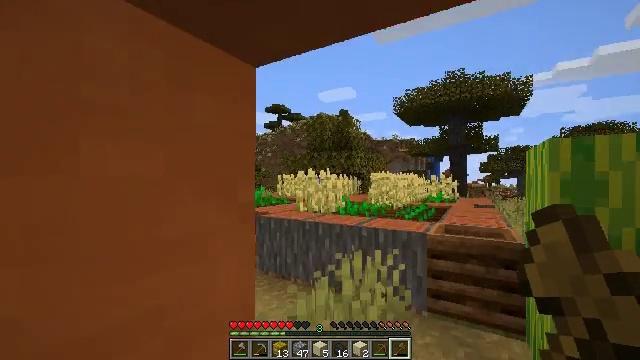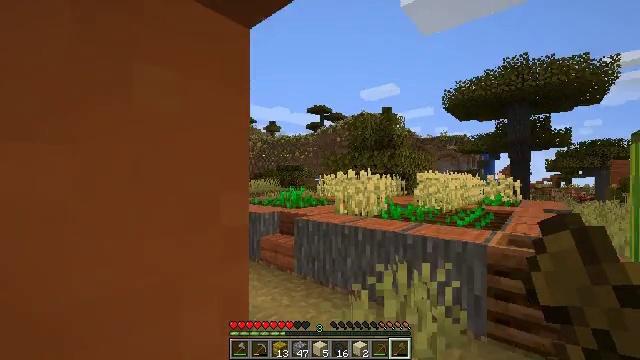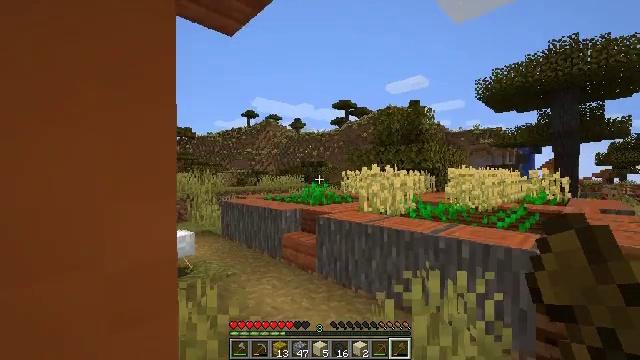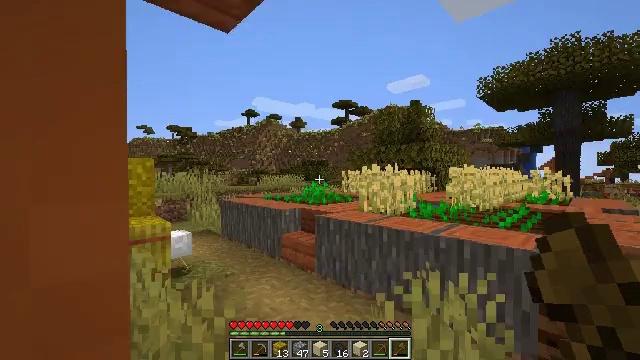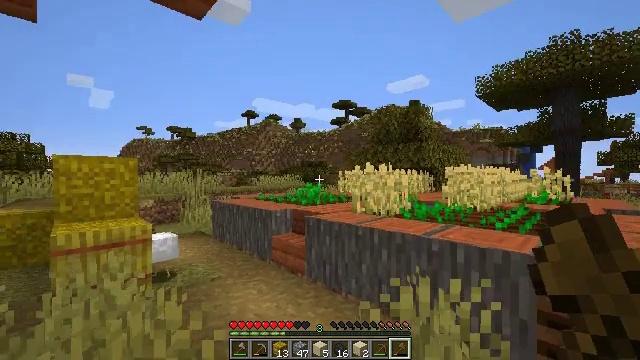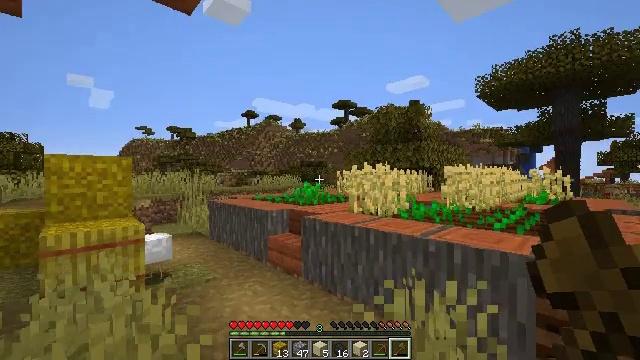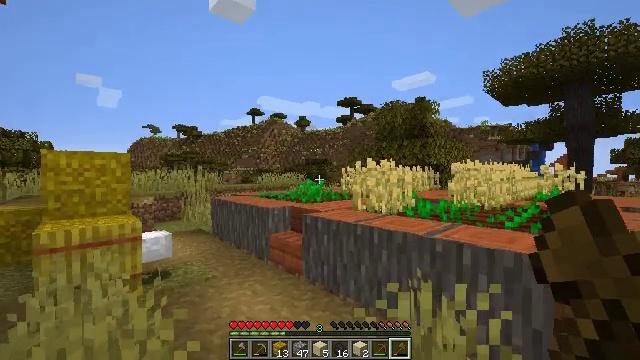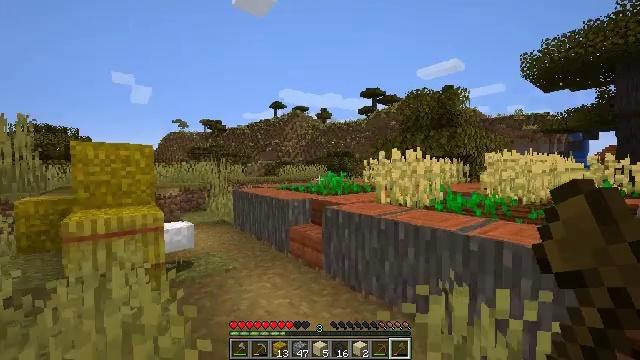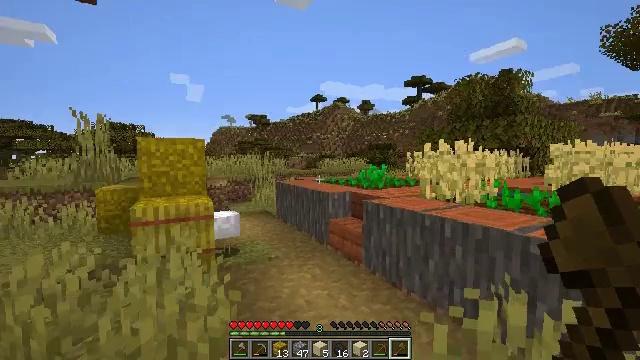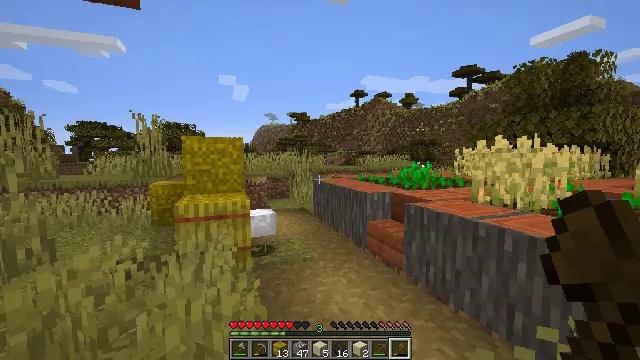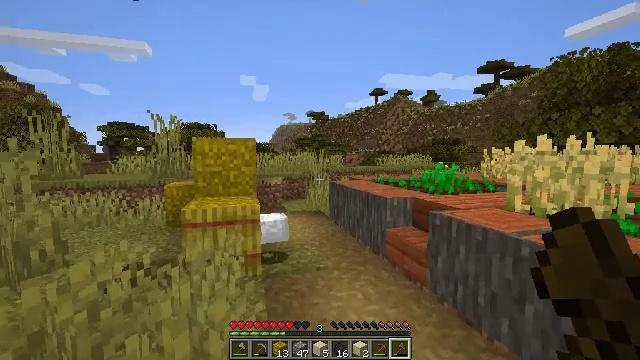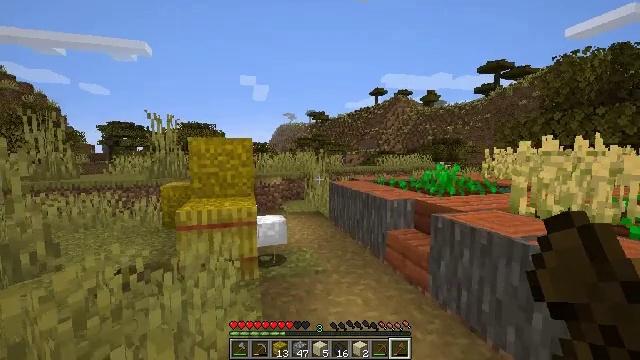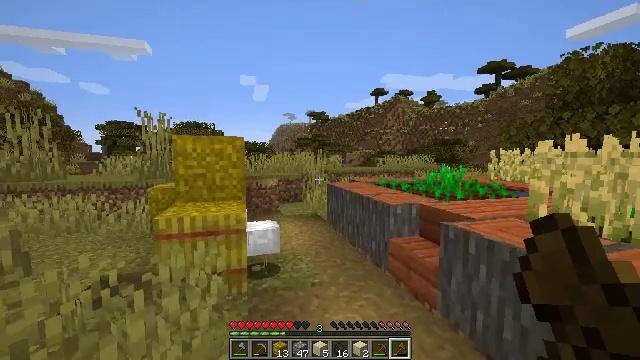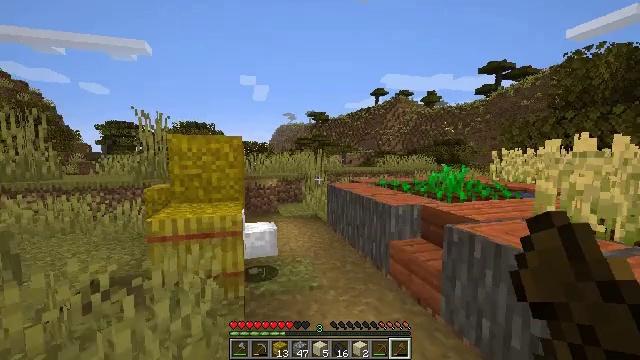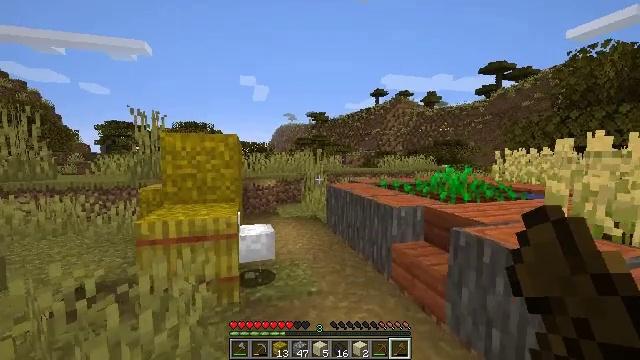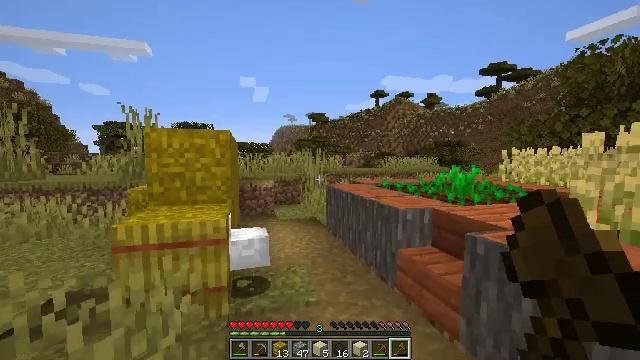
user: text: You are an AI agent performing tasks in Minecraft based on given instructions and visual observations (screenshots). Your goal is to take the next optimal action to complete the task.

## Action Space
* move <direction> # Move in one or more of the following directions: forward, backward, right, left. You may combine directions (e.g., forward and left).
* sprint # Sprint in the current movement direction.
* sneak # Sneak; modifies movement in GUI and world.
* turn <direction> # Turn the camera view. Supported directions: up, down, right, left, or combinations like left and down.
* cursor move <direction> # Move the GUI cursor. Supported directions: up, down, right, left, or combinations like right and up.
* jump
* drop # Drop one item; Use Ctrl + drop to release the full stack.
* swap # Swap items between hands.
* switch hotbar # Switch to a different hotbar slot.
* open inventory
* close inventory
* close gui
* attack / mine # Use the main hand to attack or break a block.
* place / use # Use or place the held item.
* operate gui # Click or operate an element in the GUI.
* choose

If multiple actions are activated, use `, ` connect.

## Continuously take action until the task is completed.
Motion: motion action
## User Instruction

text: Collect a hay block for crafting.
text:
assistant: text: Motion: move forward, turn left
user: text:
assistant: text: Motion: move forward, turn left
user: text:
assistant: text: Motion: move forward
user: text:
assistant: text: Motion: move forward
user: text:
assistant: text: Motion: no_op
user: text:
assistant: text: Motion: move forward, turn left
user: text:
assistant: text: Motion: move forward, turn left and down
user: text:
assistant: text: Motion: move forward, turn left and down
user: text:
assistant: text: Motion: move forward, turn left
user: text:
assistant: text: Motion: move forward, turn left
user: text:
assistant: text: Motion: move forward
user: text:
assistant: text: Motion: move forward
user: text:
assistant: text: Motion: move forward
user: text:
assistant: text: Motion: move forward
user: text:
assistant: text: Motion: move forward
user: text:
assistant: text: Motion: move forward
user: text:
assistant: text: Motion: move forward
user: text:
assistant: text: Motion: move forward
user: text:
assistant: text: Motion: move forward
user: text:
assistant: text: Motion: move forward
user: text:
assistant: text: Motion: move forward
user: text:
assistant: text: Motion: move forward
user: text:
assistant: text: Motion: move forward
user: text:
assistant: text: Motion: move forward
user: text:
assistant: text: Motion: no_op
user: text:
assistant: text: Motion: no_op
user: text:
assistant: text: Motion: move left
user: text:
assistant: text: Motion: move back and move left
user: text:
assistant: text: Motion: move back and move left
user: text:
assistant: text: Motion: move back and move left